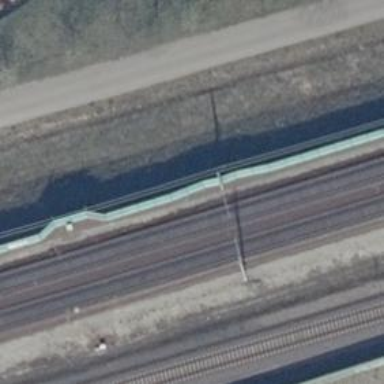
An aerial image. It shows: Milestone along the railway with catenary mast.